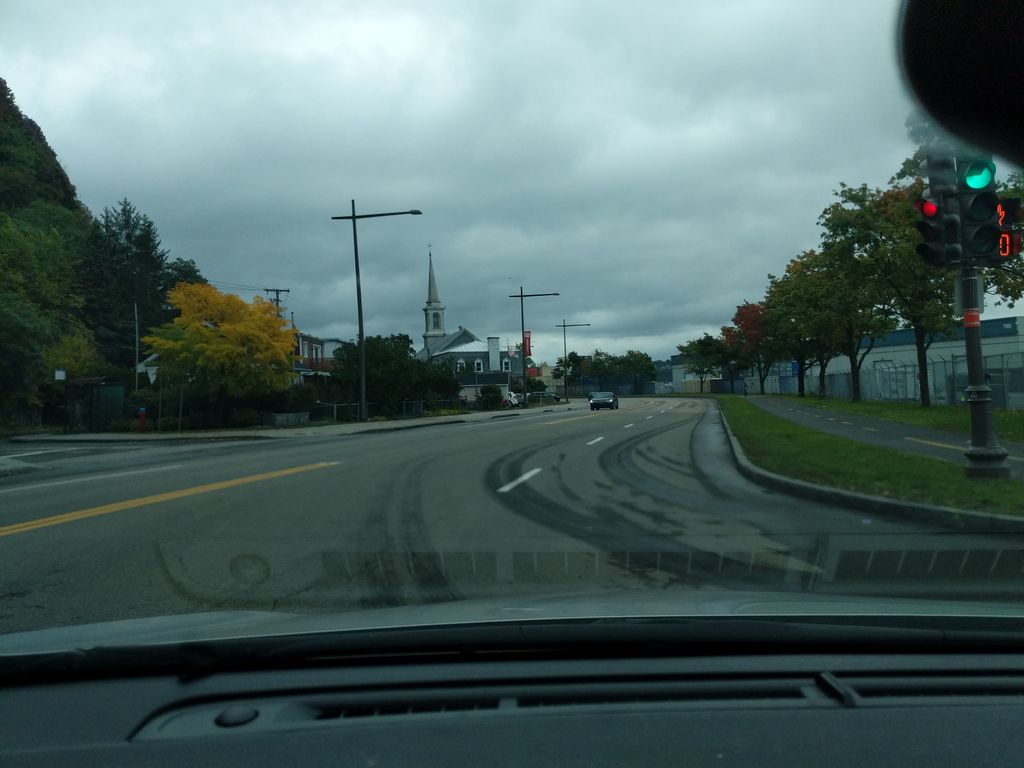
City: quebec_city